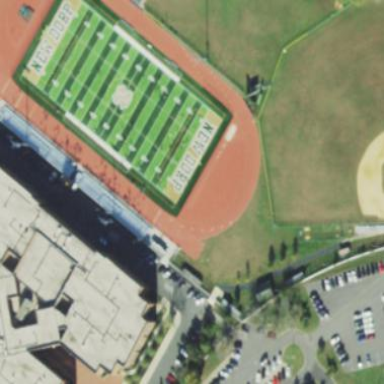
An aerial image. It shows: American football pitch for leisure and sport activities.